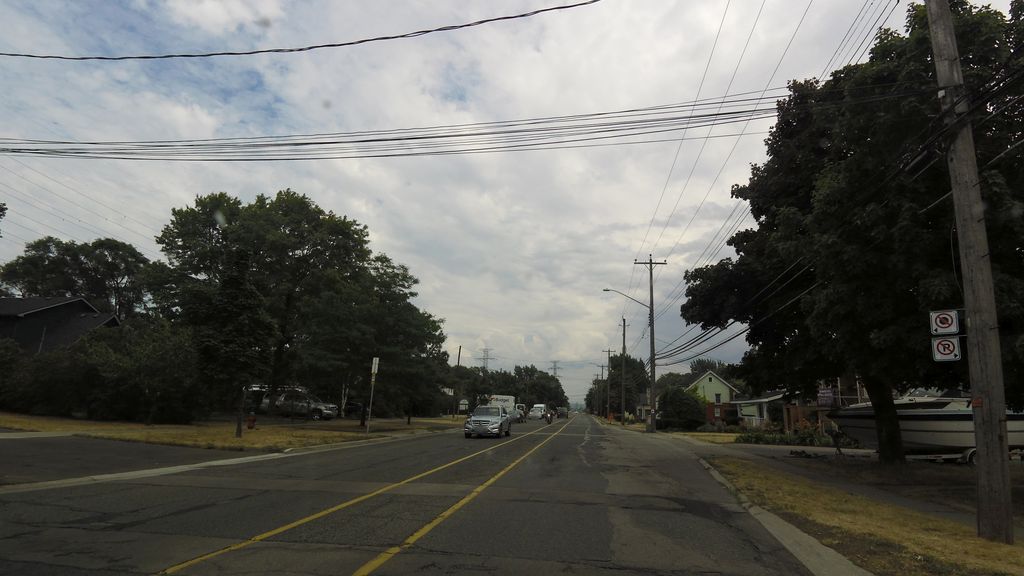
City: hamilton